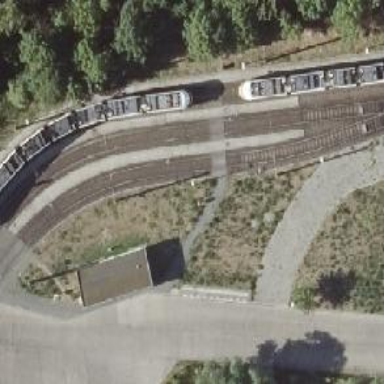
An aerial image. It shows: Tram crossing on the railway.